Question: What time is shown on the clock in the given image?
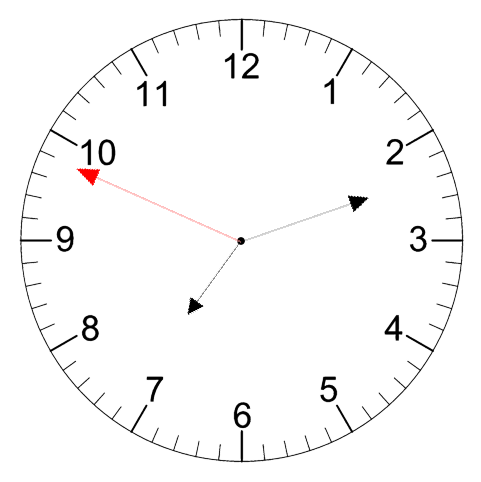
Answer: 07:11:49